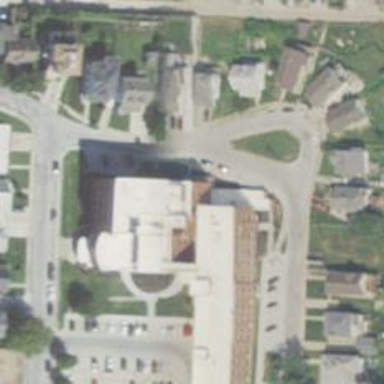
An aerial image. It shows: Public building.